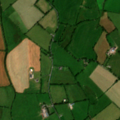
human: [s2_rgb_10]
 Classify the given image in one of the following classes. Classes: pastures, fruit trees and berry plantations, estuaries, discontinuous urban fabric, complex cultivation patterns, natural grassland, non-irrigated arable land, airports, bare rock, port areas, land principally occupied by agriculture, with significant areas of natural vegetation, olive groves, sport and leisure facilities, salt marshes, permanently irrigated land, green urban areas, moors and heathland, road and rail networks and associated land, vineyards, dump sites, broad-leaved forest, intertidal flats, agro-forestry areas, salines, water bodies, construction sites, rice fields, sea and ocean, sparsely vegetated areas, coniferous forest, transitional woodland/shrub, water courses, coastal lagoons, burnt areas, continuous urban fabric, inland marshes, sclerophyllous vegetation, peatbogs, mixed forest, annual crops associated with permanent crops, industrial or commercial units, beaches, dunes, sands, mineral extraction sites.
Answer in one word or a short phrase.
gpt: non-irrigated arable land, pastures